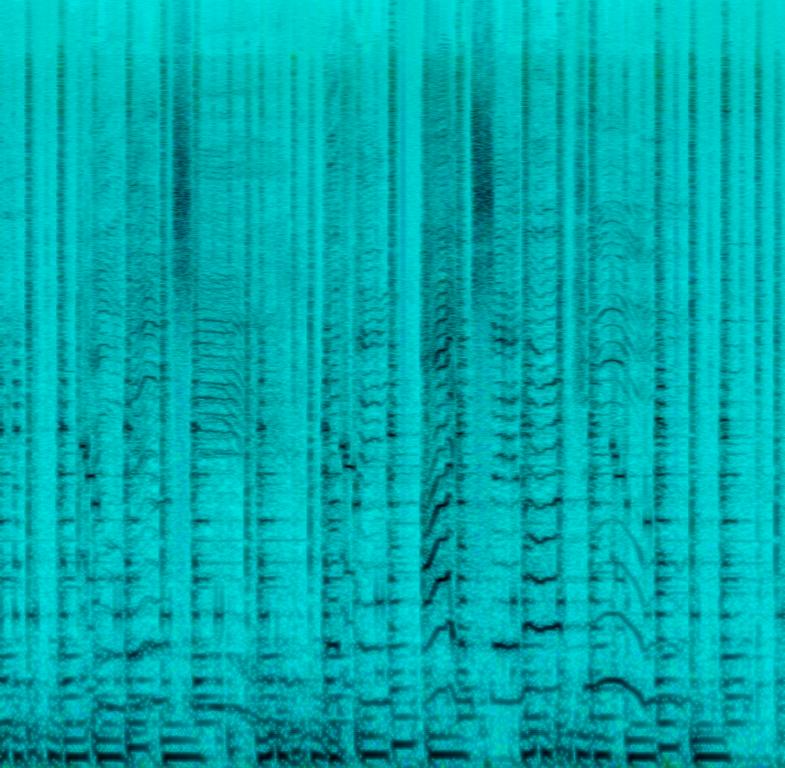
This is a rocksteady music piece. There is a male vocalist with a Jamaican accent singing in a relaxed manner. The melody is being played by an electric guitar and a keyboard with a groovy bass guitar joining them in the background. The acoustic drums are playing a slow tempo reggae beat in the rhythmic background. The atmosphere is chill and tropical. This piece could be used in the soundtrack of a romance movie with a tropical setting. It could also be playing in the background at a beach or a seaside restaurant.